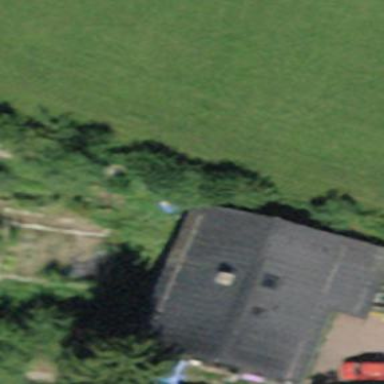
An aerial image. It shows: Detached building with gabled roof.